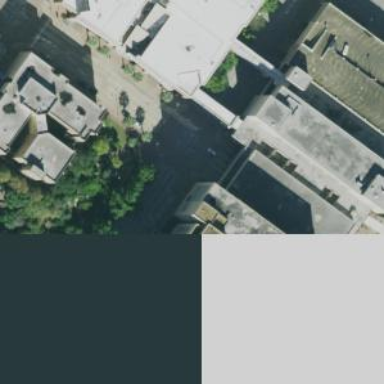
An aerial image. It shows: Hospital building.